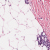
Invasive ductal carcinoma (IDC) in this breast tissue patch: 0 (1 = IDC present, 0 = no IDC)